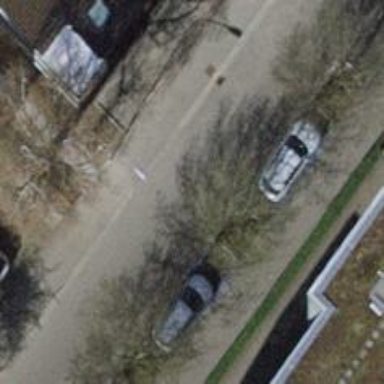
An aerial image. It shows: Avenue lined with trees.